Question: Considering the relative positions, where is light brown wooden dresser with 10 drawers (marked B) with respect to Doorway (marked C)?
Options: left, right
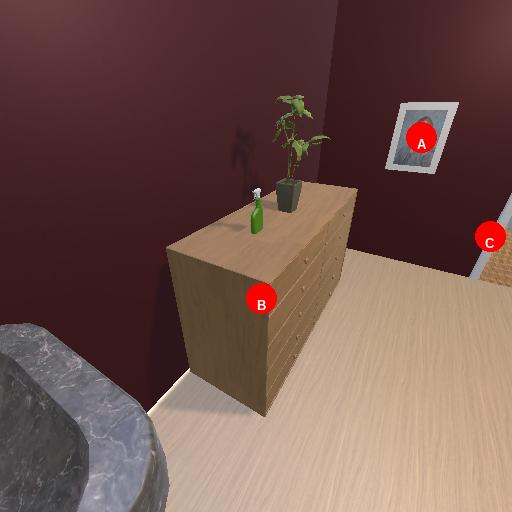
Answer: left